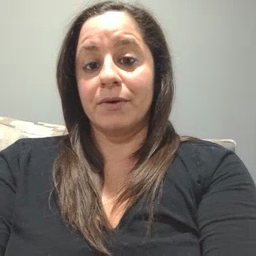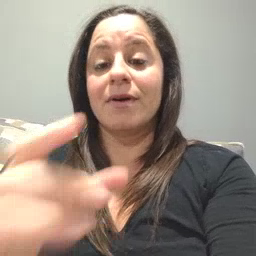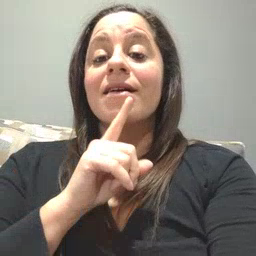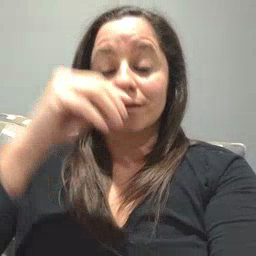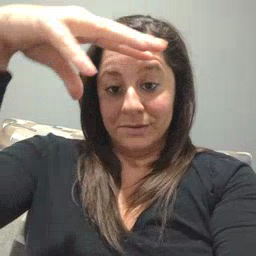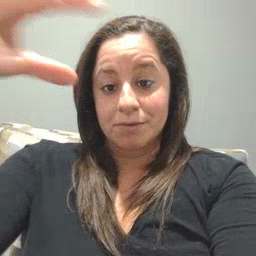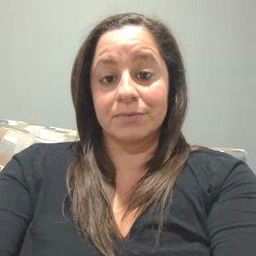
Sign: lamp